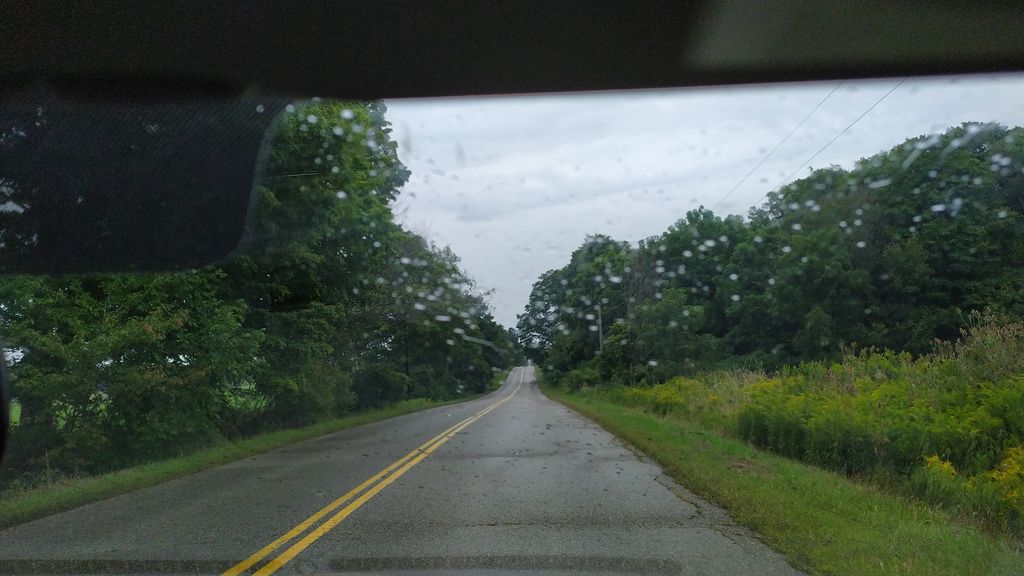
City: kitchener-waterloo